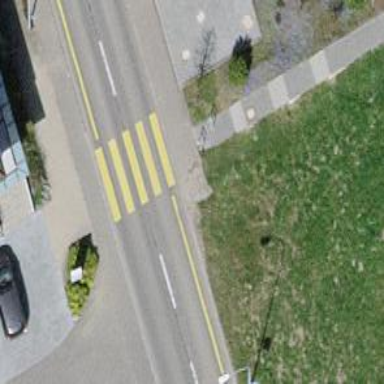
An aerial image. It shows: Uncontrolled zebra crossing with notable zebra markings.